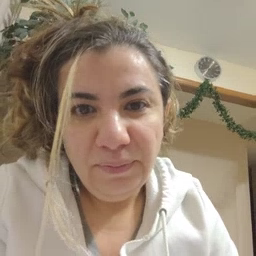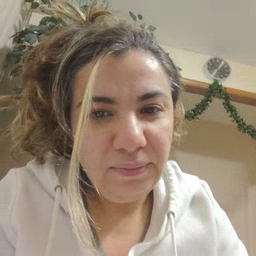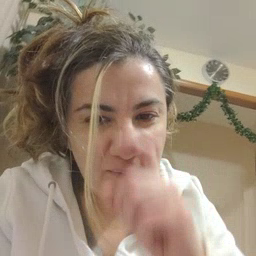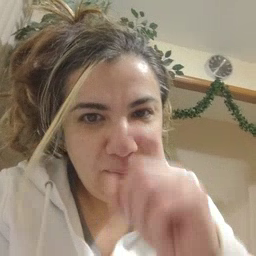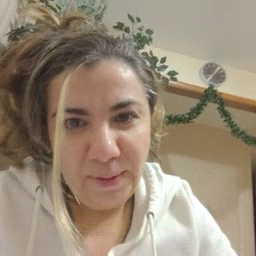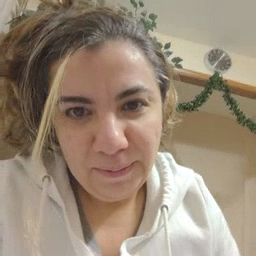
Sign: doll